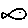
Label: fish